Interaction volume radius: 5 \u00c5
Interaction volume height: 25 \u00c5
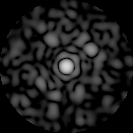
Disorder parameter: 0.829